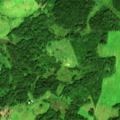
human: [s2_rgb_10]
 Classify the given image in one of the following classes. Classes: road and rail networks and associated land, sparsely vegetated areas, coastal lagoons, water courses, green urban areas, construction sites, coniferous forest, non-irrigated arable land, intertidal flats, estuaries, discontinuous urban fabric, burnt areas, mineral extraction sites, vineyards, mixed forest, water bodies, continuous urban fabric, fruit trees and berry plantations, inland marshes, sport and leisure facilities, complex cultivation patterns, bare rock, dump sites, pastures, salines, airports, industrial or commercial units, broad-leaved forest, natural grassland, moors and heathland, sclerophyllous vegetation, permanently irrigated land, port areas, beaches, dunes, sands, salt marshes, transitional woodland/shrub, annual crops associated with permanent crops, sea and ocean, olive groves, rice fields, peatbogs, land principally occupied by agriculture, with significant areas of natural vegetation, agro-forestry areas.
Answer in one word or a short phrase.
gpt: non-irrigated arable land, pastures, land principally occupied by agriculture, with significant areas of natural vegetation, broad-leaved forest, transitional woodland/shrub